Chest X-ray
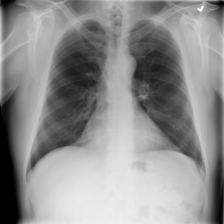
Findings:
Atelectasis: negative
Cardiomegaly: positive
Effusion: positive
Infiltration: negative
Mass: negative
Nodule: negative
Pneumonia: negative
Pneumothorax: negative
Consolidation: negative
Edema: negative
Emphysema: negative
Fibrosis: negative
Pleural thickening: negative
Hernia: negative